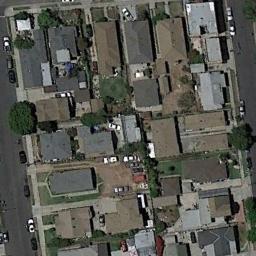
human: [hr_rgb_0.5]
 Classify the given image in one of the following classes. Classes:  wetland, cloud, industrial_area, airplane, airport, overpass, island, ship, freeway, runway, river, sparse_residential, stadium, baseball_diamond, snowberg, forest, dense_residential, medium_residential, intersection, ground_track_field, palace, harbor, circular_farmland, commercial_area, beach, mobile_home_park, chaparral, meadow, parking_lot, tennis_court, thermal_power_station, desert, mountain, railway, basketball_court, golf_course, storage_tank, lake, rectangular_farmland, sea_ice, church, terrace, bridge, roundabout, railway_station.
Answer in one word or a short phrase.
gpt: dense_residential